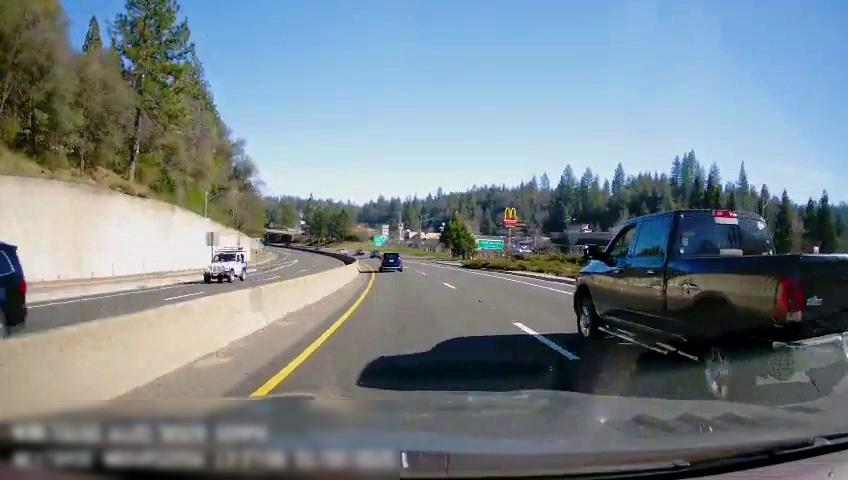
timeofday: Day
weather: Sunny
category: Drivable Space
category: Drivable Space
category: Vehicles | Truck
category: Vehicles | SUV
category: Vehicles | Truck
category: Vehicles | SUV
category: Vehicles | SUV
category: Lanes | Current Lane
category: Lanes | Current Lane
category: Lanes | Alternate Lane
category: Lanes | Opposite Lane
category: Lanes | Opposite Lane
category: Traffic | Signs
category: Traffic | Signs